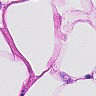
Metastatic tissue present: no